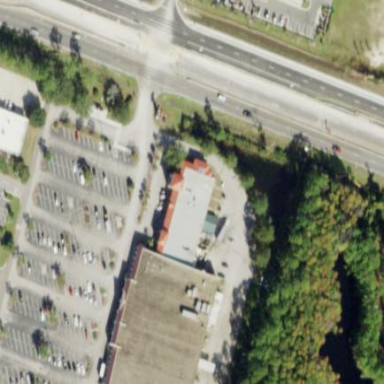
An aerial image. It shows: Supermarket located in building.